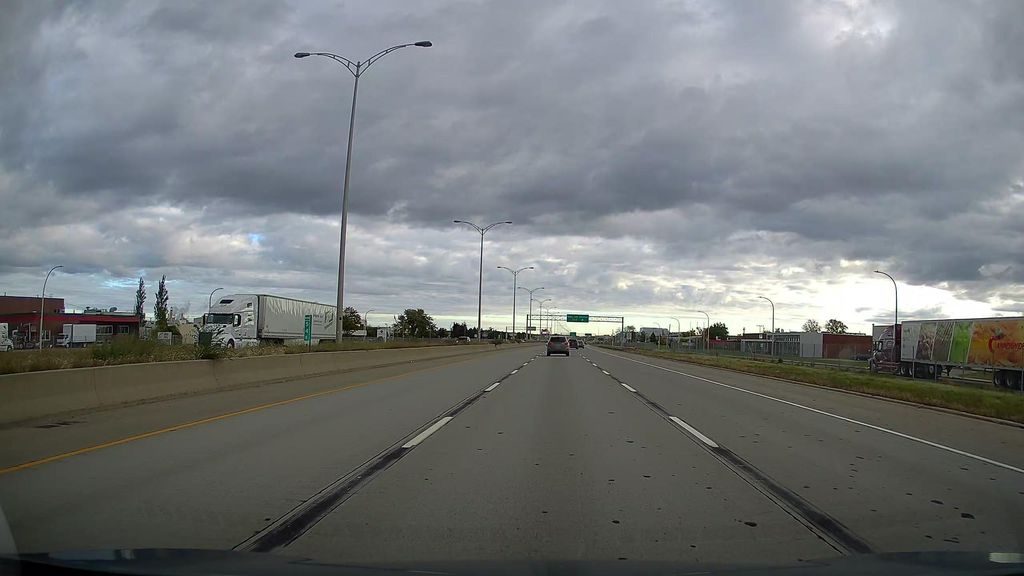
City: montreal